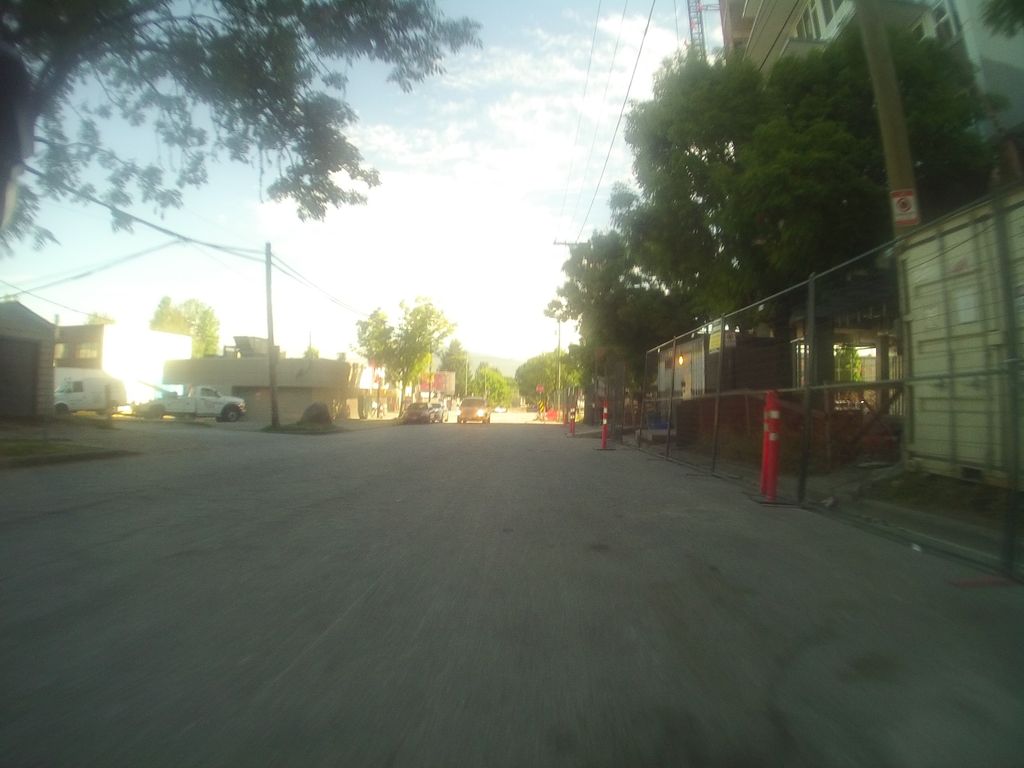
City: vancouver